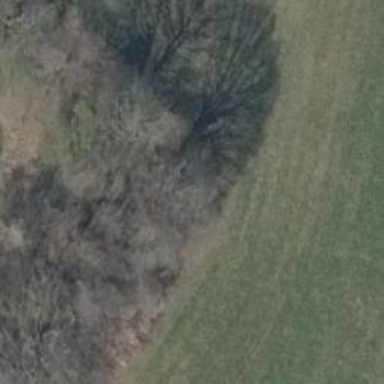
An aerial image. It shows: Hunting stand.